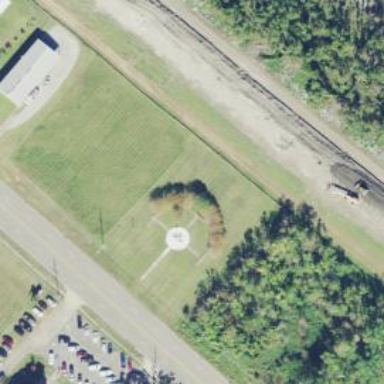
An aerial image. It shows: Historic memorial.